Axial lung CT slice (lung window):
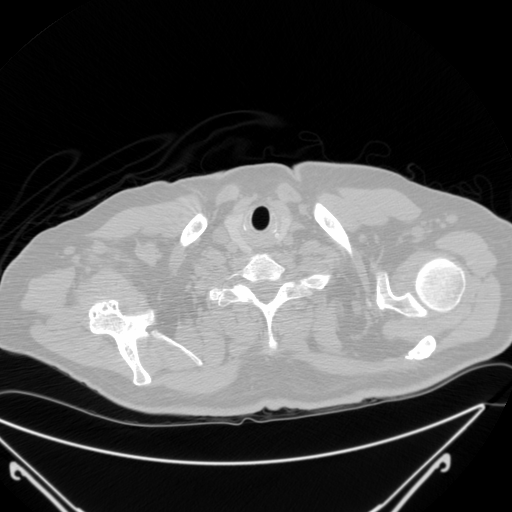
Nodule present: no